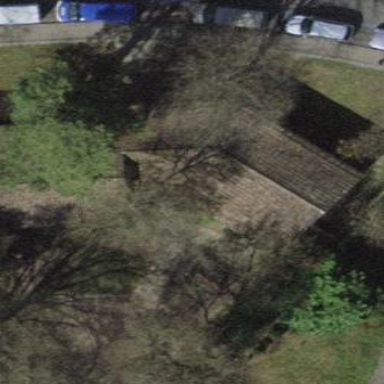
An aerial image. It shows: Kindergarten building.